Interaction volume radius: 10 \u00c5
Interaction volume height: 10 \u00c5
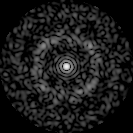
Disorder parameter: 0.8114